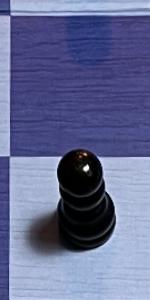
Label: Pawn_Black